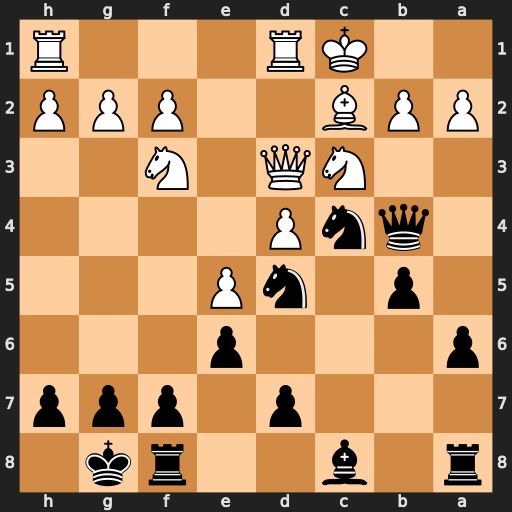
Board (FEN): r1b2rk1/3p1ppp/p3p3/1p1nP3/1qnP4/2NQ1N2/PPB2PPP/2KR3R
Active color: b
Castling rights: -
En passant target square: -
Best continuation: Qxb2#